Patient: sex M, age 64
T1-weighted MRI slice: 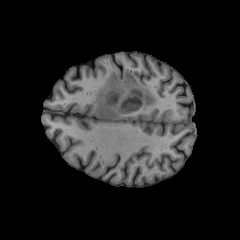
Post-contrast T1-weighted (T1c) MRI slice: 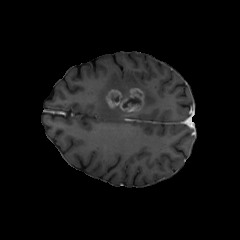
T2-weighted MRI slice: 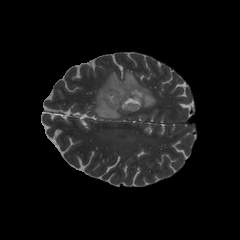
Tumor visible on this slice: yes
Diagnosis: Glioblastoma, IDH-wildtype
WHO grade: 4